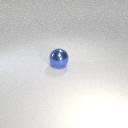
large blue metal sphere